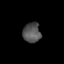
Tissue: prostate
Cell type: Myeloid cells
Senescence score: 0.2714
Nuclear area (px): 347
Mean DAPI intensity: 83.879